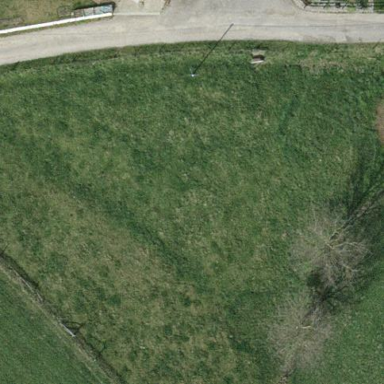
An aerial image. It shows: Meadow bordered by fence.